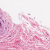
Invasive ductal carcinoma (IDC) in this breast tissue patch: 0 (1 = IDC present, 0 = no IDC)